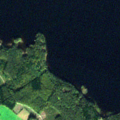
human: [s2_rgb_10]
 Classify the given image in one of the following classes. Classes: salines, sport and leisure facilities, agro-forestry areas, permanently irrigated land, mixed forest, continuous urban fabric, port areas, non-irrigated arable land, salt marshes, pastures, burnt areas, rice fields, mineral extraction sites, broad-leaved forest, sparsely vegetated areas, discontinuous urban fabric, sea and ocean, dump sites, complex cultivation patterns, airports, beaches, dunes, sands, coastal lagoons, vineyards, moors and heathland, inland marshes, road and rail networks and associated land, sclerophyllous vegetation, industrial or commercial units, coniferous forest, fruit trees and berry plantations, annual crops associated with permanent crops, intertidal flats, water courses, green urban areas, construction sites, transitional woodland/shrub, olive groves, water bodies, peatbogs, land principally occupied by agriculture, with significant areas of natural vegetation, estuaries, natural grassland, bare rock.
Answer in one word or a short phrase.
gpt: coniferous forest, mixed forest, water bodies